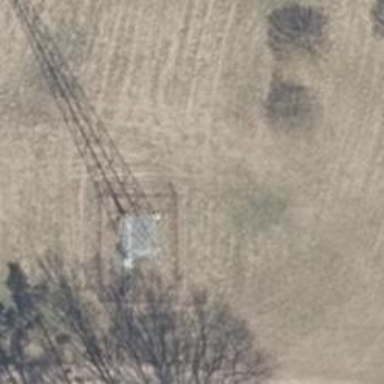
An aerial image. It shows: Communication mast tower.